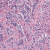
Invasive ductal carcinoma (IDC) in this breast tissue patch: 1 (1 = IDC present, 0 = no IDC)